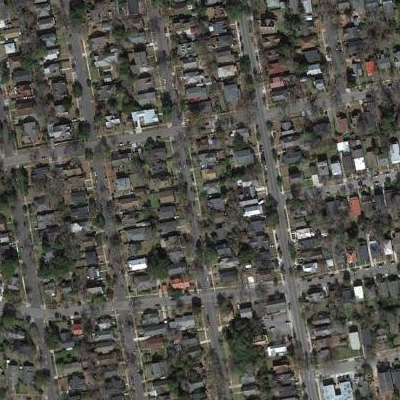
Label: fResident